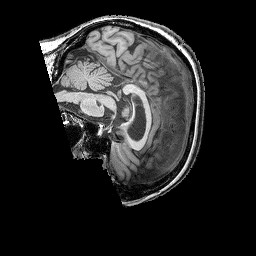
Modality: T1w
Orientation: sagittal
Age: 76
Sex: female
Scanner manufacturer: siemens
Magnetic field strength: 3 T
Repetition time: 2.25 s
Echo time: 0.00411 s